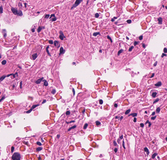
Tumor epithelial tissue: no
Tumor-associated stroma tissue: no
Normal tissue: yes